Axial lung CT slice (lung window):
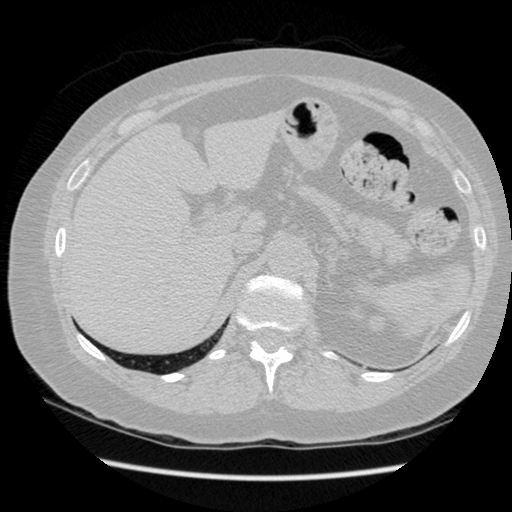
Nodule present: no